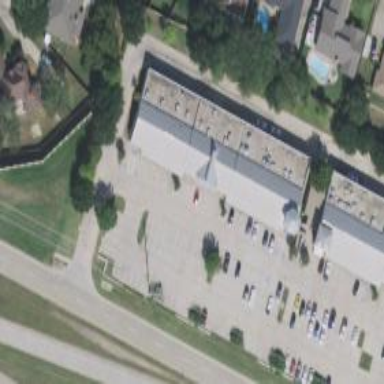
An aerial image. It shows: Retail building.